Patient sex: M
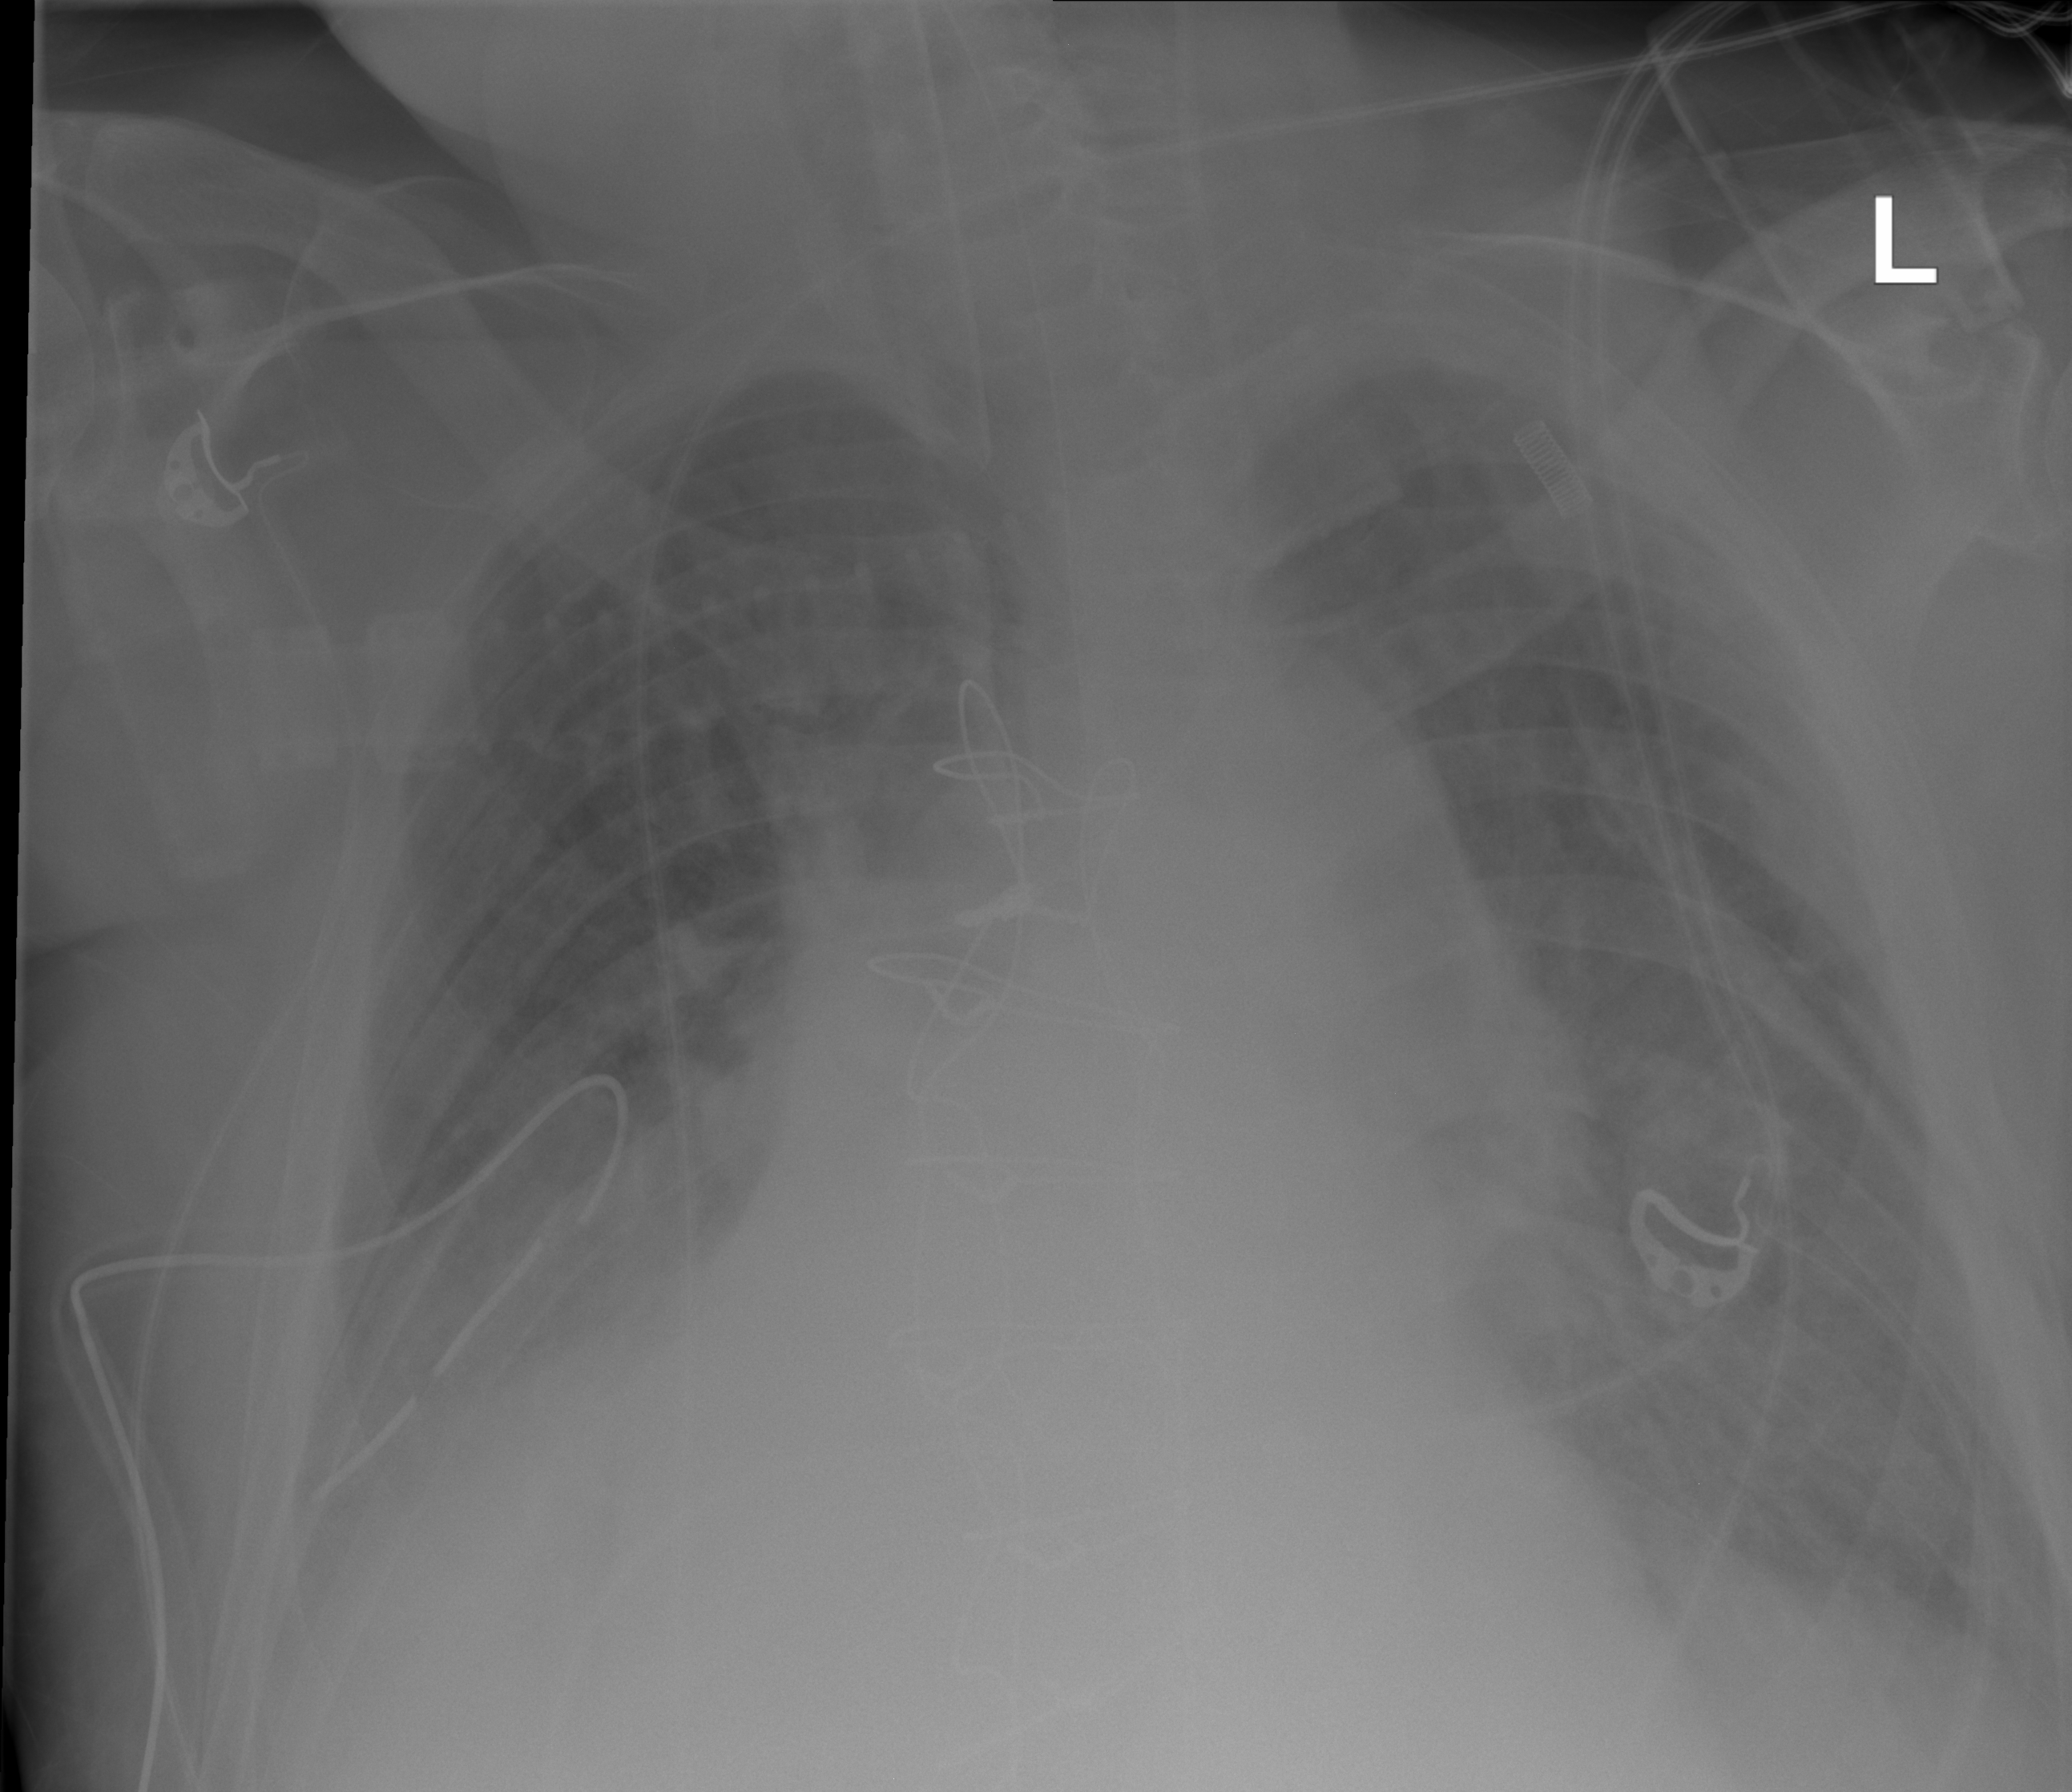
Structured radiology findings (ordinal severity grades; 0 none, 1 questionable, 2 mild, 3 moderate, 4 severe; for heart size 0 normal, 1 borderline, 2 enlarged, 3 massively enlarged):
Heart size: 2
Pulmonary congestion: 2
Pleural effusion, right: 3
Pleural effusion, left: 2
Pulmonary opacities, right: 0
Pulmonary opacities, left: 0
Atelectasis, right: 2
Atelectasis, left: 2